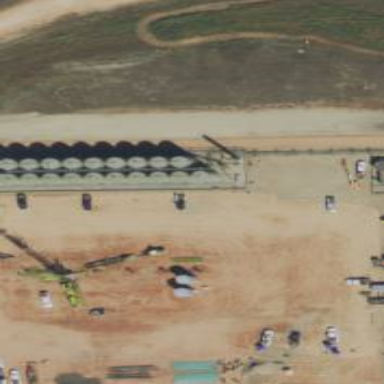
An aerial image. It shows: Storage tank with man-made structure.